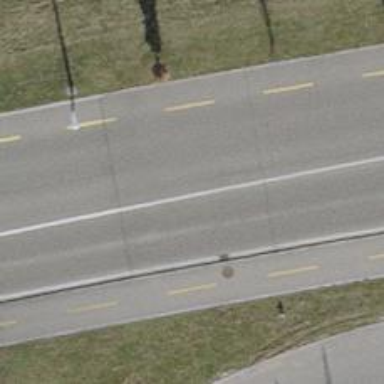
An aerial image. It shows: Asphalt road with primary highway designation. There is dedicated cycle lane on the left.